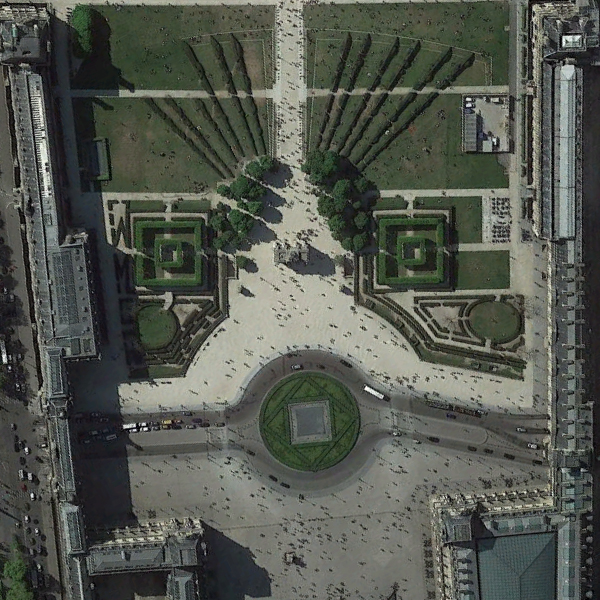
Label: Square